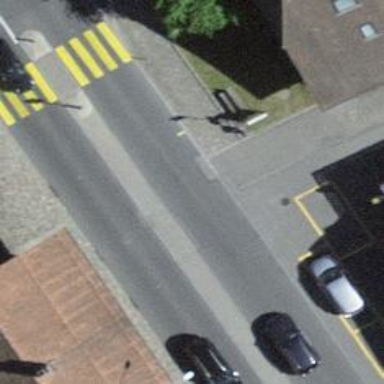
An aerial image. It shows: Bus stop with platform for public transport.